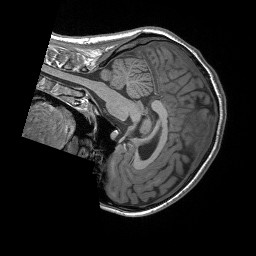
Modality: T1w
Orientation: sagittal
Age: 24
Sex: female
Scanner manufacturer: siemens
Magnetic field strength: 3 T
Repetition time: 1.56 s
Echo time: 0.00207 s